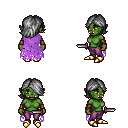
a pixel art fantasy rpg character, female body template, orc, green skin, maroon tattered cape, magenta pants, gray swoop hairstyle, leather bracers, gold boots, dagger, four views (front, back, left, right), 2x2 character sprite sheet, small pixel art, hard edges, no anti-aliasing